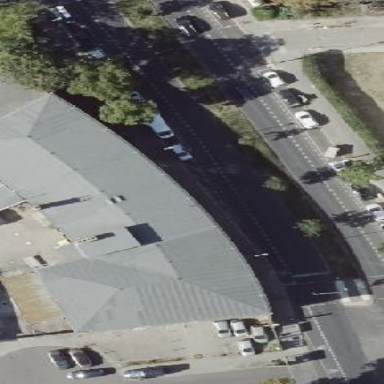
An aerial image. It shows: Emergency service building with hipped roof.